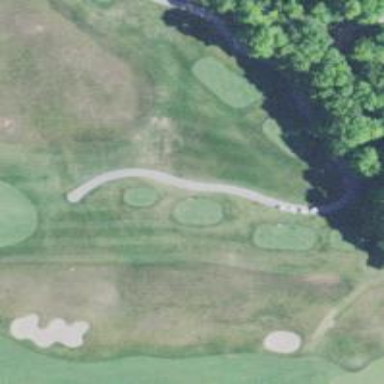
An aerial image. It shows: Path for both roads and golfers.